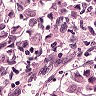
Metastatic tissue present: yes